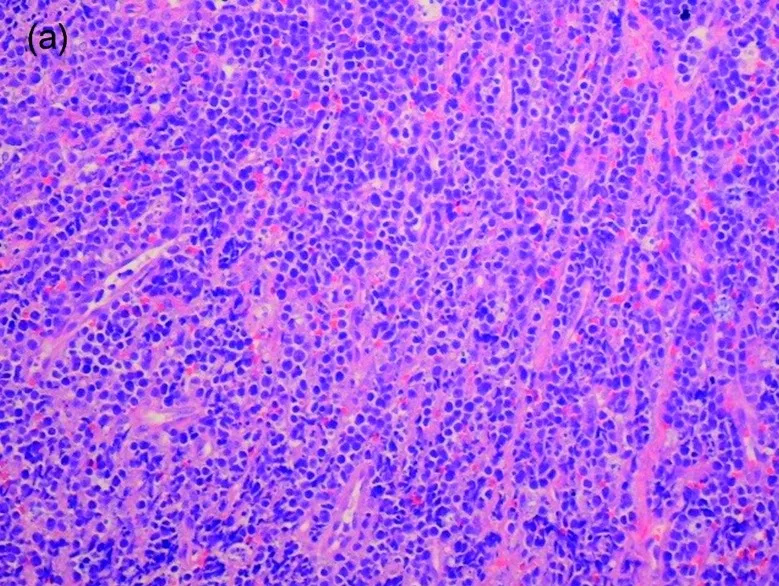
(a) Haematoxylin and eosin stain (20x original magnification). Sheets of monomorphic neoplastic lymphoid cells with pleomorphic nuclei, coarse chromatin and little cytoplasm.
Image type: pathology (h&e)